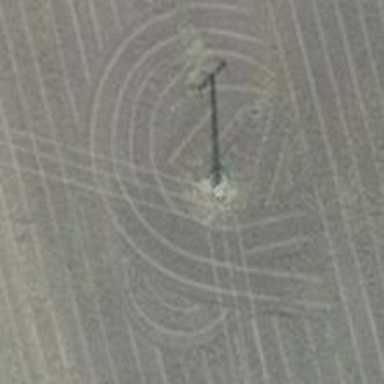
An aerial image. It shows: Grey lattice power pole.